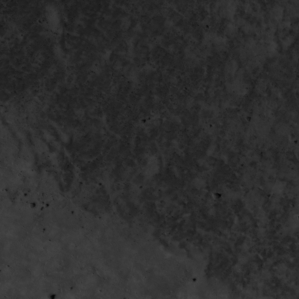
Label: non_frost